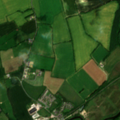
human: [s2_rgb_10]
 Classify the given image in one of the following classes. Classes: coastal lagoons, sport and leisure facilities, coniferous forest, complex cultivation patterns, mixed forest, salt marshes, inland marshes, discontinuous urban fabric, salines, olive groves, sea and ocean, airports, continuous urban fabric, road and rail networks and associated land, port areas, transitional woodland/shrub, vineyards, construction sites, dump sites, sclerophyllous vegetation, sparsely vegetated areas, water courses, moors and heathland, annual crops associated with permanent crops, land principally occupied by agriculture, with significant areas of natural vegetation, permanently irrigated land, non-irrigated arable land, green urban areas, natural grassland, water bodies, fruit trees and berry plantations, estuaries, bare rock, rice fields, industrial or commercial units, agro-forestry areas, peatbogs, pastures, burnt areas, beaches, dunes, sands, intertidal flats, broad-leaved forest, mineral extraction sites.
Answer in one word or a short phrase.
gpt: discontinuous urban fabric, non-irrigated arable land, pastures, inland marshes